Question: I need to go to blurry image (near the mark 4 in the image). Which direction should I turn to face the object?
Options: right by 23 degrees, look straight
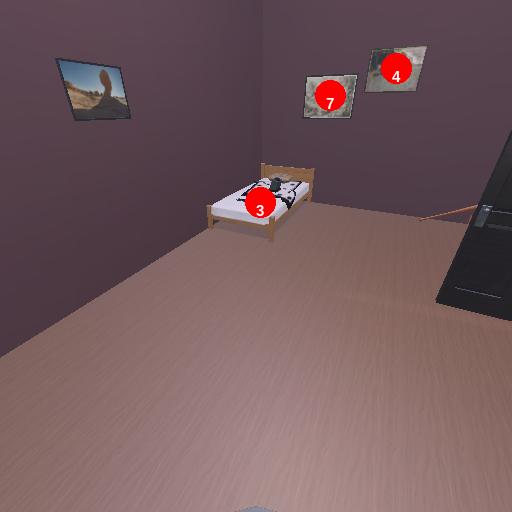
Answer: right by 23 degrees